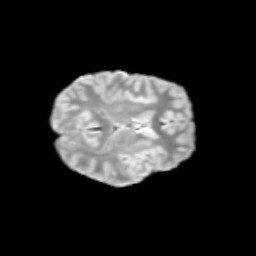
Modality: T2w
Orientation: axial
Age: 11
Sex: female
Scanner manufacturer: siemens
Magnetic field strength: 3 T
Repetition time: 3.8 s
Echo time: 0.07 s